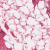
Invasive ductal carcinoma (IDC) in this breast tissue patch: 0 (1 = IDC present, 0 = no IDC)